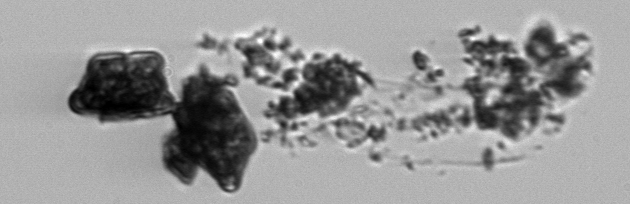
Label: Biddulphia